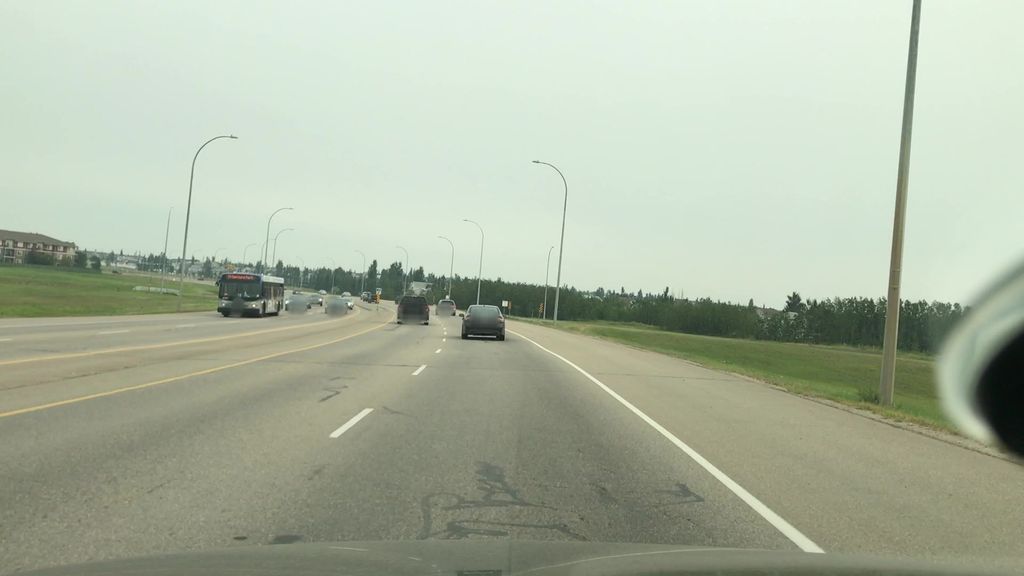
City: edmonton